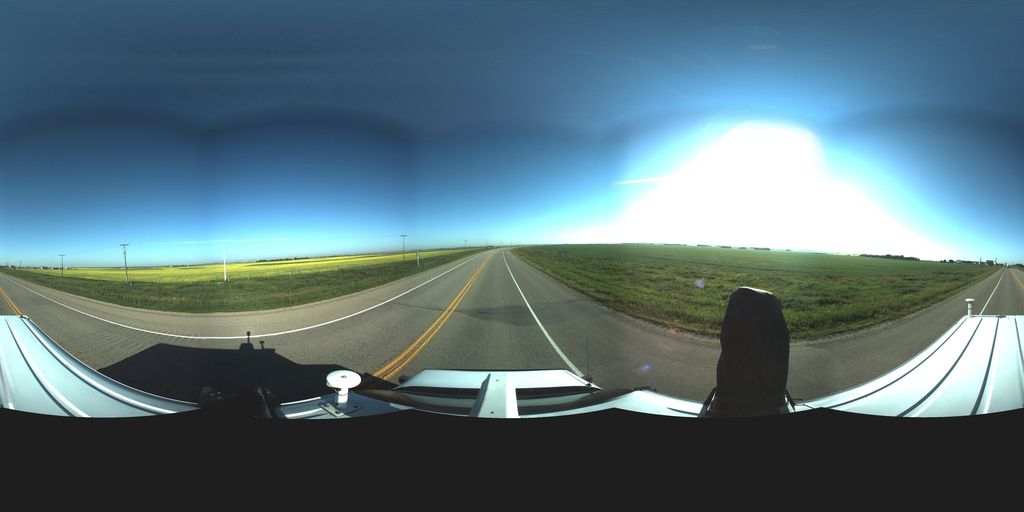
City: saskatoon